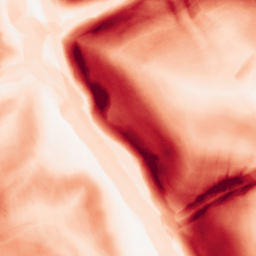
Category: morphological
Decomposition family: morphological_gradient
Decomposition parameters: size: 10
shape: diamond
Upsampling method: cubic_mitchell
Upsampling parameters: scale: 2
Upsampling scale: 2